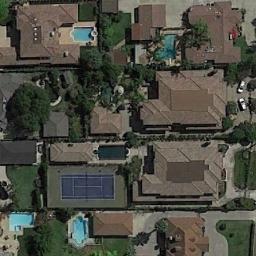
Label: tennis_court